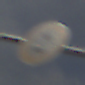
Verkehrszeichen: VerbotKraftfahrzeuge
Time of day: MorningAfternoon
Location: Outdoor (Suburban)
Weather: PartlyCloudy
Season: NotSpecified
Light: Natural